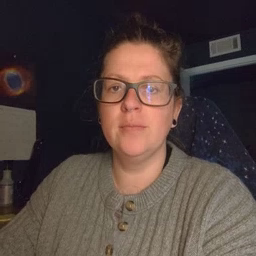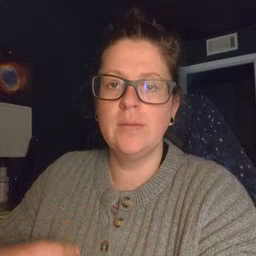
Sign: white